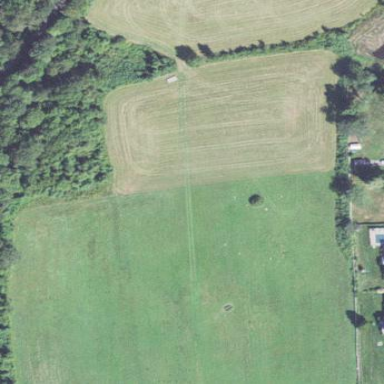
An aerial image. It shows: Meadow used as hay field for farming.